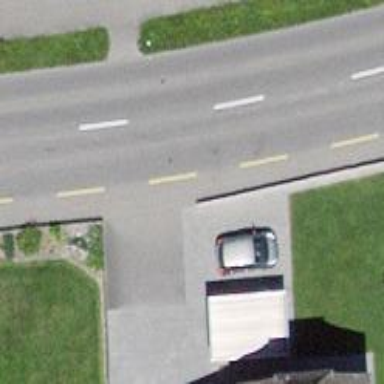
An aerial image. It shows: Secondary road with cycle track on the left.